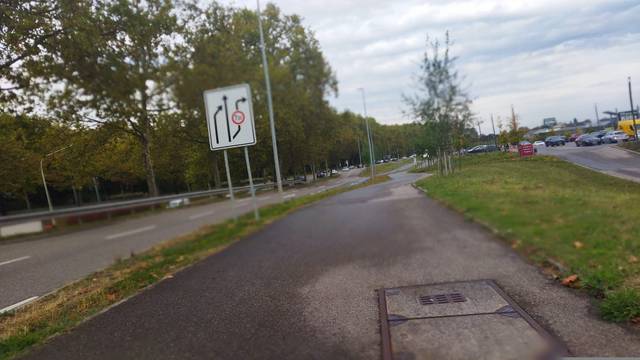
Region: Germany
Coordinates: 49.153, 9.201